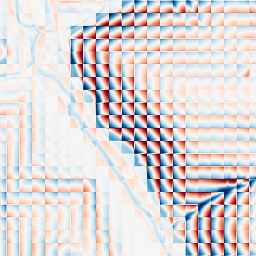
Category: wavelet
Decomposition family: wavelet_dwt
Decomposition parameters: wavelet: haar
level: 4
Upsampling method: edge_directed
Upsampling parameters: scale: 4
Upsampling scale: 4